Question: How do you do
'''
#include <stdio.h>
'''
in xcode?
I get all these errors.

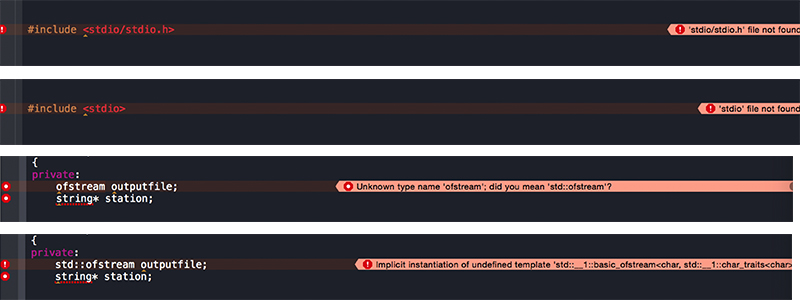
Answer: For 'std::ofstream' you '#include <fstream>'.
For 'std::string' you '#include <string>'.
'<stdio.h>' is a C header needed for functions such as 'printf' or 'fopen'. It's included like this: '#include <stdio.h>'. In C++ it's better to '#include <cstdio>' instead, so all names are embedded in 'namespace std' (so you should use 'std::printf' etc).